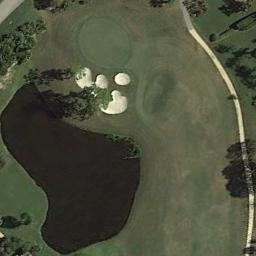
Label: golf_course